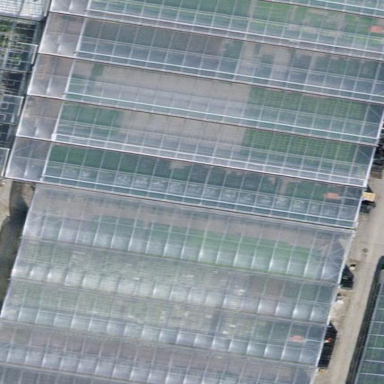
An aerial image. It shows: Greenhouse.